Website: walmart
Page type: address-validator
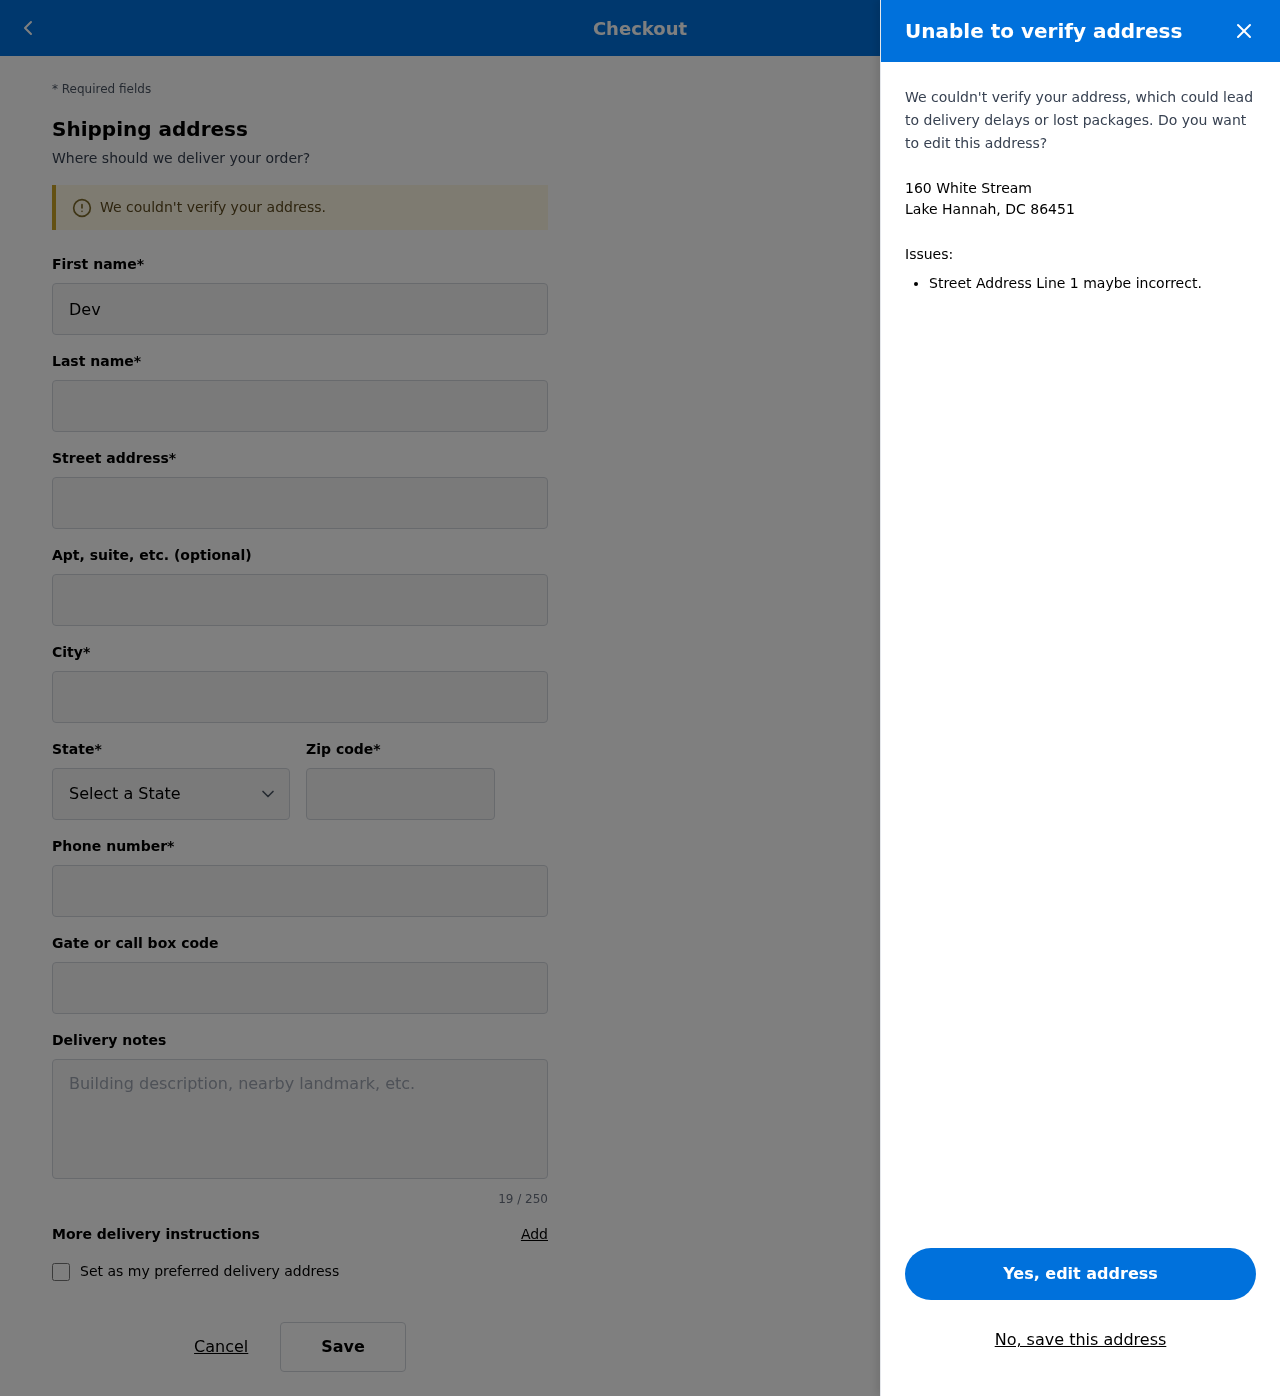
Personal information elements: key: PII_CITY_STATE_ZIP
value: Lake Hannah, DC 86451
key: PII_DELIVERY_INSTRUCTIONS
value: Leave at front door
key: PII_STATE_ABBR
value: DC
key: PII_STREET
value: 160 White Stream
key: PII_FIRSTNAME
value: Devin
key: PII_LASTNAME
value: Gray
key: PII_STREET2
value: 16623 Cheryl Plaza
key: PII_CITY
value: Lake Hannah
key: PII_POSTCODE
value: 86451
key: PII_PHONE
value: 9219736286
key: PII_SECURITY_CODE
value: AR05